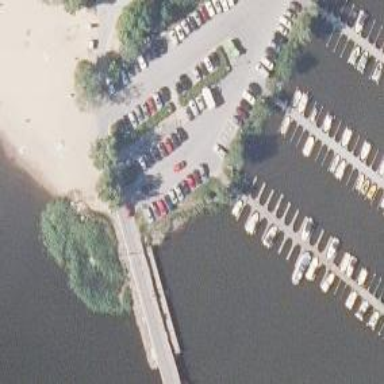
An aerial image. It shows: Man-made pier.